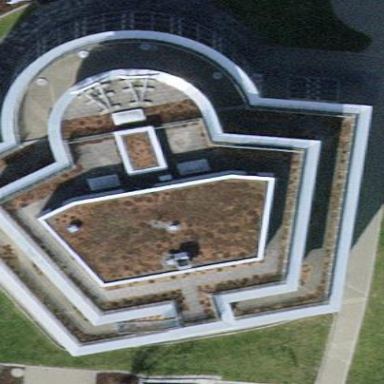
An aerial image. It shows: Office building with flat roof.